Chest X-ray:
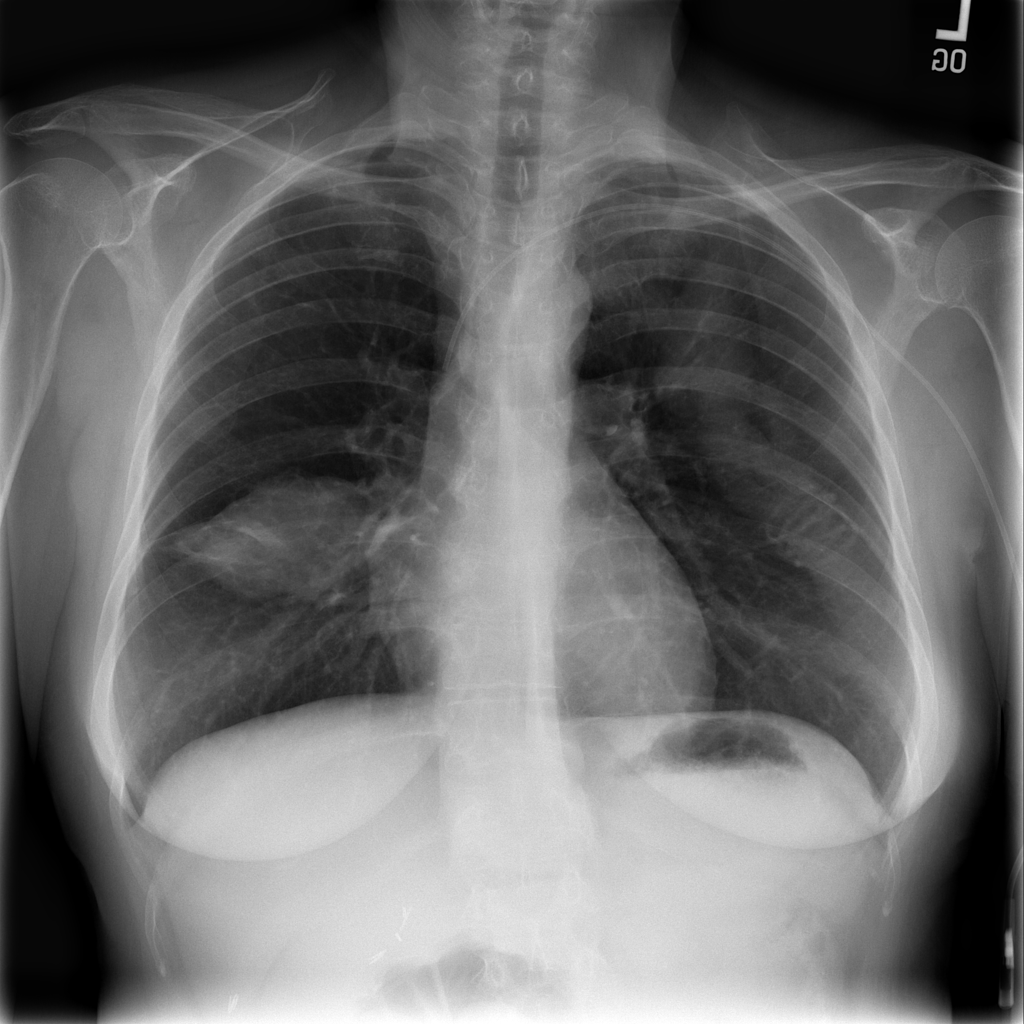
Findings: Effusion
No abnormal finding: no